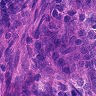
Metastatic tissue present: yes